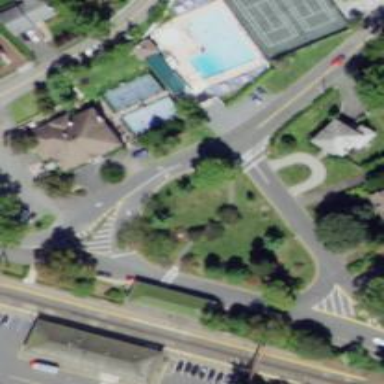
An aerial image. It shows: Circular junction on residential road.